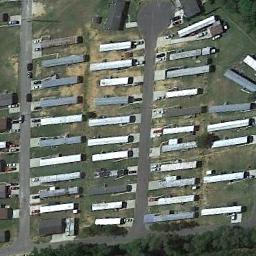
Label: mobile_home_park